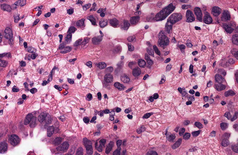
Tumor epithelial tissue: yes
Tumor-associated stroma tissue: yes
Normal tissue: no